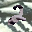
Label: 2